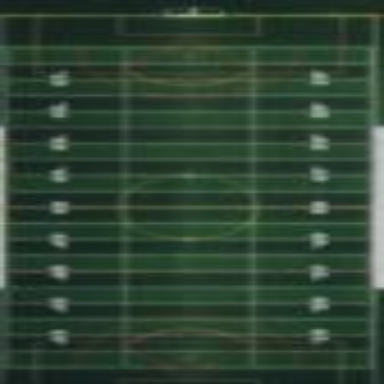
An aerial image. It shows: Pitch for American football.